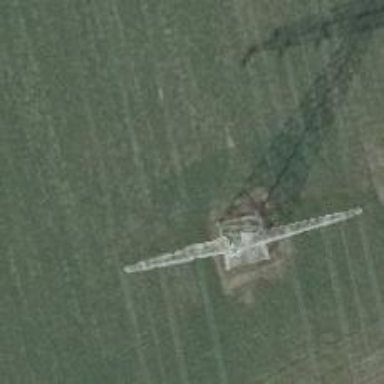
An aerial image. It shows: Power tower.